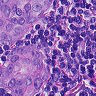
Metastatic tissue present: yes